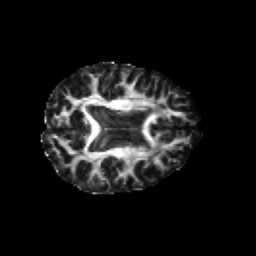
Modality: FA
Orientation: axial
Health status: healthy
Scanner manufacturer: philips
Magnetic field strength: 3 T
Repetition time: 6.964 s
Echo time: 0.092 s